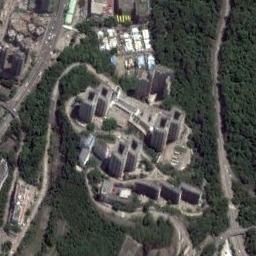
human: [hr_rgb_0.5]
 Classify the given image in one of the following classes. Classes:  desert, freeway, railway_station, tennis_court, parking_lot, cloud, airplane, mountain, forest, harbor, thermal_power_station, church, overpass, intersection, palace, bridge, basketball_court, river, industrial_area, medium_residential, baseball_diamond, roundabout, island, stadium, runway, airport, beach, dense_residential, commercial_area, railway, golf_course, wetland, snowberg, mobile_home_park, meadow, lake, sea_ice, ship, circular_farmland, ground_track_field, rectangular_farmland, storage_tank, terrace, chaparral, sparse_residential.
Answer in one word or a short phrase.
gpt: commercial_area